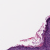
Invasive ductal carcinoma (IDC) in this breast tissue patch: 0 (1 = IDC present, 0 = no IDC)